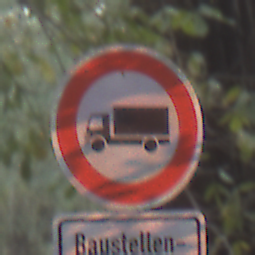
Verkehrszeichen: VerbotFuerKraftfahrzeugeUeberDreiKommaFuenfTonnen
Zusatzzeichen unten: SonstigeFahrzeugePersonengruppenFrei1
Umgebung: Outdoor, Nature
Tageszeit: SunriseSunset
Wetter: NotSpecified
Licht: Natural
Jahreszeit: Autumn
Kontrast: MediumContrast